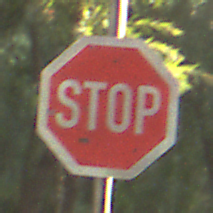
Verkehrszeichen: Stop
Umgebung: Outdoor, Suburban
Tageszeit: SunriseSunset
Wetter: Clear
Licht: Natural
Jahreszeit: NotSpecified
Kontrast: HighContrast